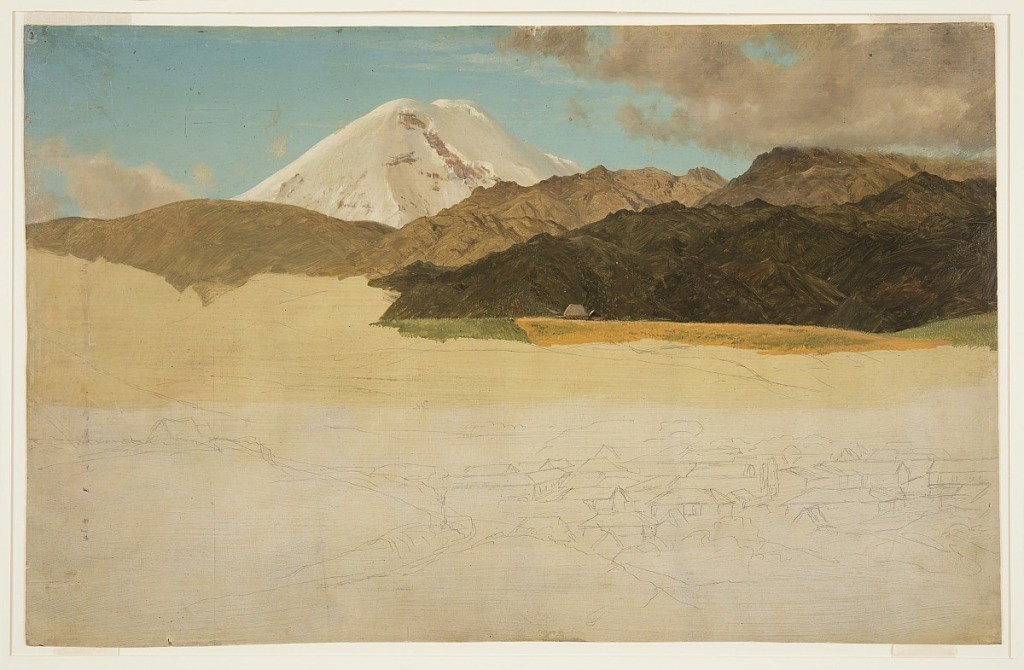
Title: Mount Chimborazo and Guaranda, Ecuador
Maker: Frederic Edwin Church, American, 1826–1900
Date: June 1857
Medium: Brush and oil, graphite on tan paperboard
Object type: Drawing
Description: Landscape sketch showing a view of the stratovolcano in Ecuador known as Chimborazo, from the town of Guaranda. Rendered only in graphite, numerous buildings that make up Guaranda--including a church at lower right--are visible in the foreground at lower center and lower right. In the middle distance, a thatched hut is visible atop a shallow ridge while rugged foothills rise behind it. Chimborazo's rugged, snow-capped peak is rendered in great detail as it looms over the scene in the background at upper left. At upper right, a low, gray cloud is visible in an otherwise blue, open sky.